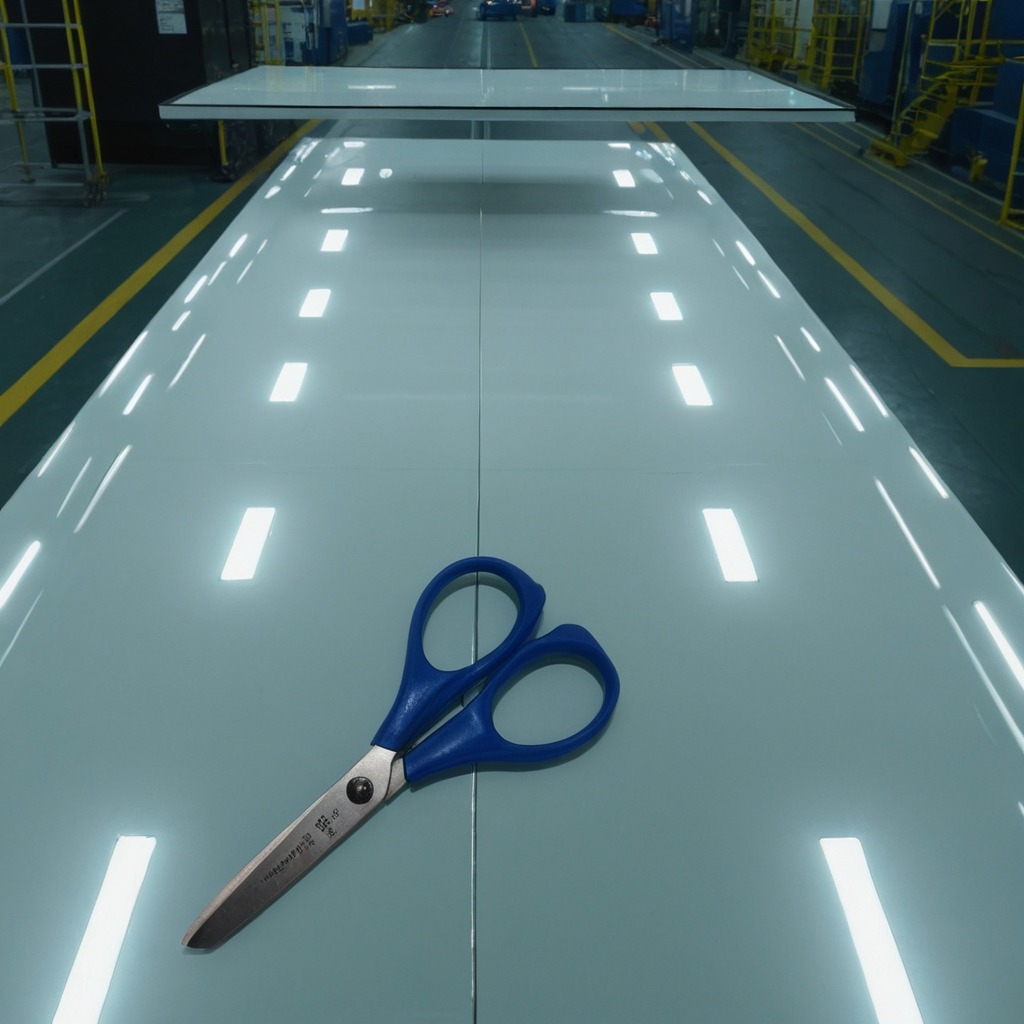
A scissor is lying on a table in a ship maintenance bay industrial lighting.